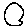
Label: circle